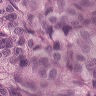
Metastatic tissue present: yes